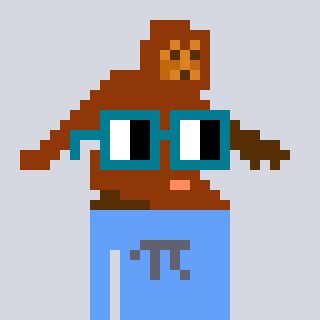
a pixel art character with square dark green glasses, a bigfoot-shaped head and a blue-colored body on a cool background